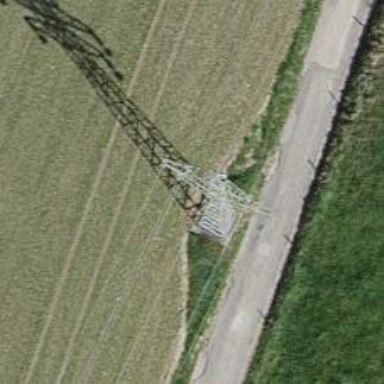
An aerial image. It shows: Power line is depicted.